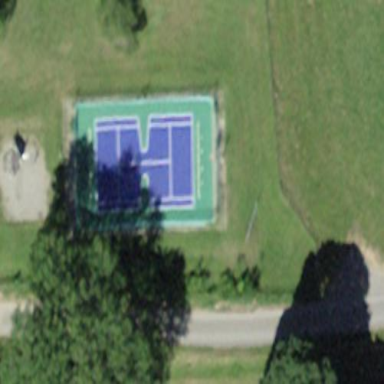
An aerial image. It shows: Basketball court on pitch.